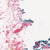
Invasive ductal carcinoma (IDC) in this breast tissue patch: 0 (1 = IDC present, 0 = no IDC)